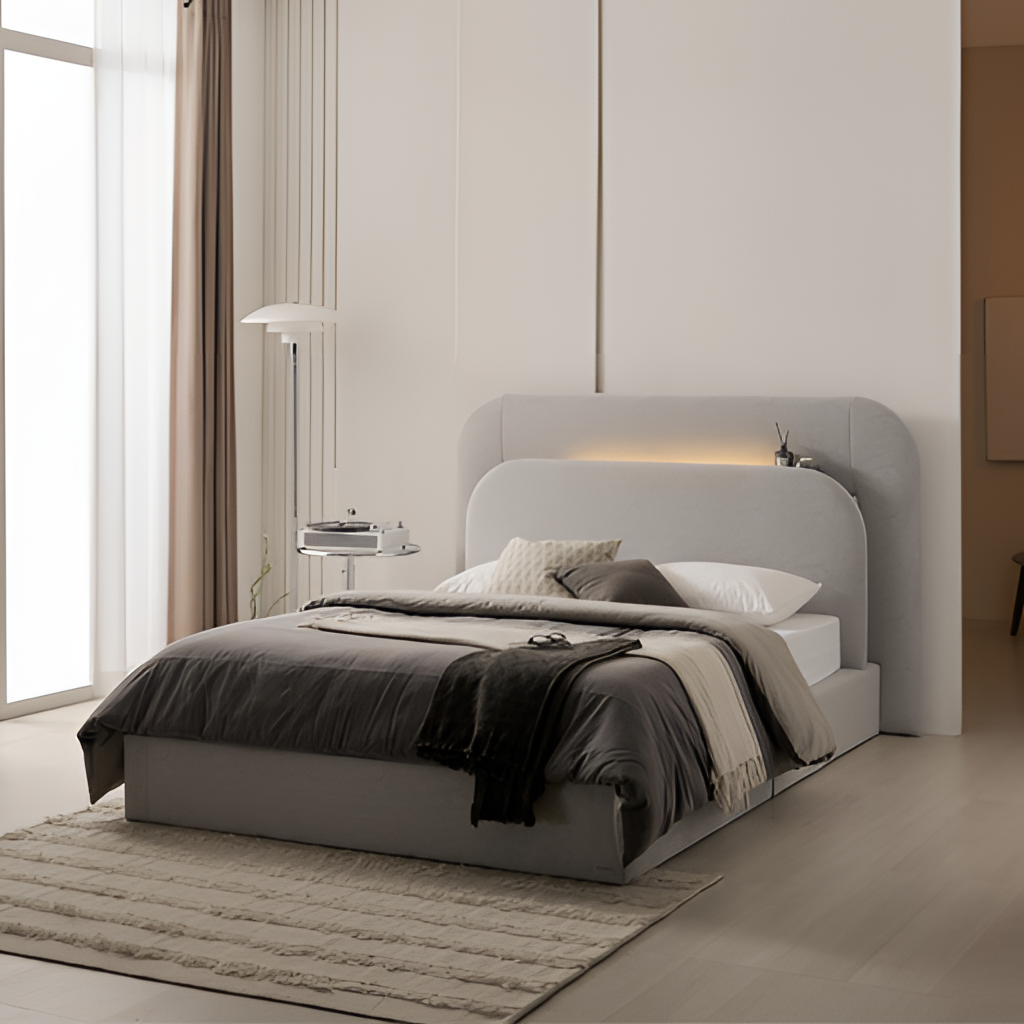
bedroom, fabric backlit headboard bed, beige wood flooring, with plank pattern, contemporary, beige paint wallpaper, with solid pattern